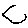
Label: hexagon